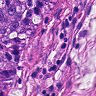
Metastatic tissue present: yes